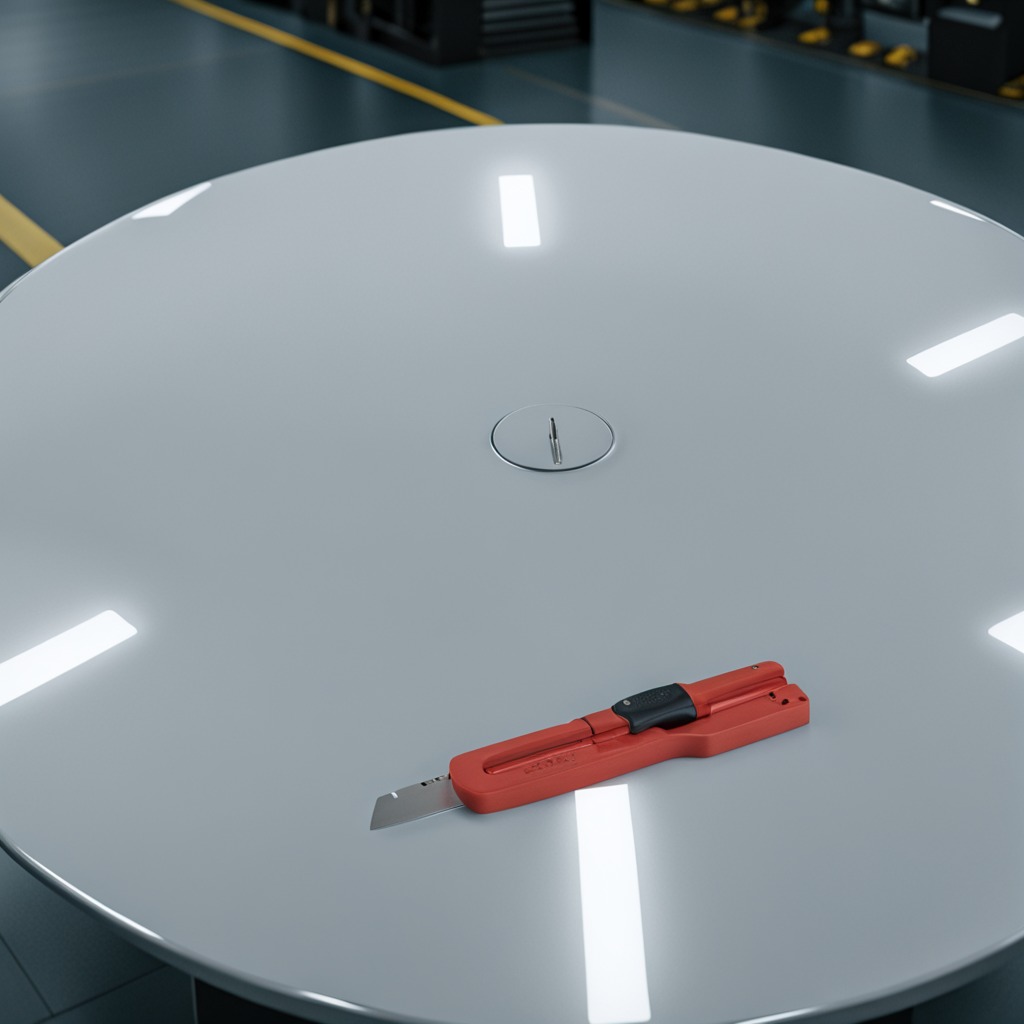
A utility knife is lying on the table in the ship maintenance bay.